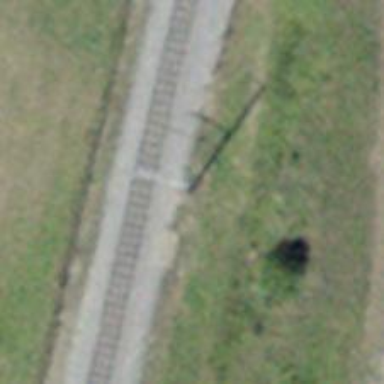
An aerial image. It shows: Catenary mast for power lines.